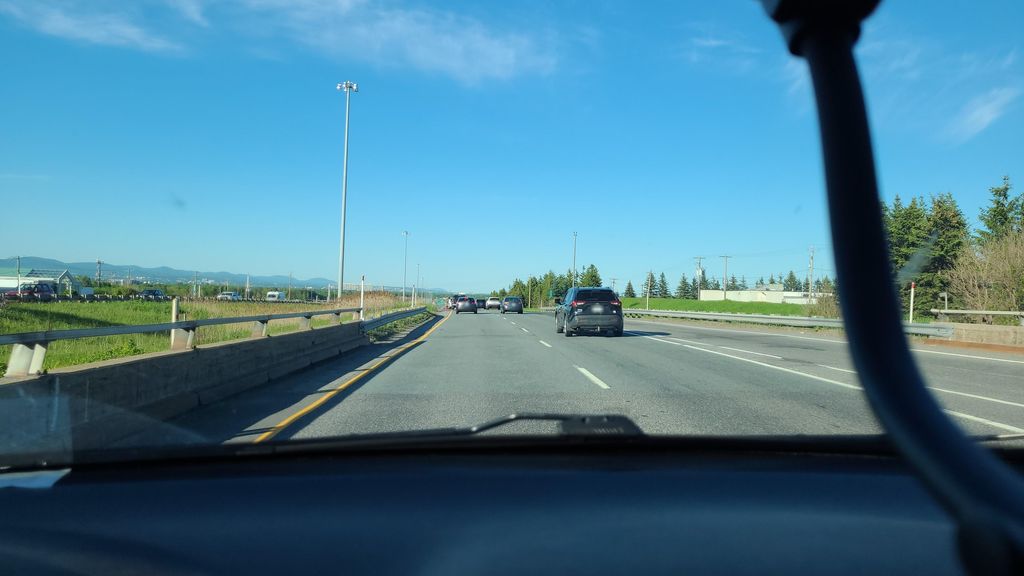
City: quebec_city